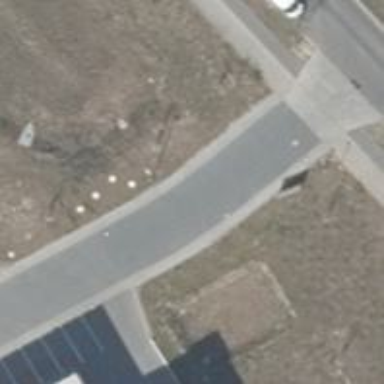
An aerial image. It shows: Service road with no sidewalk.